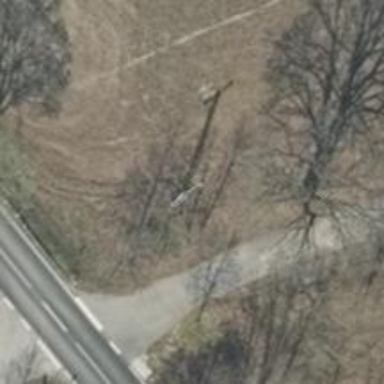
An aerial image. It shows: Power pole.